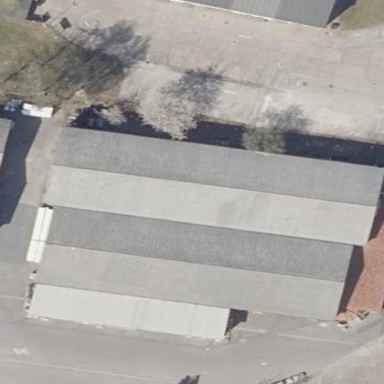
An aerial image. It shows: Commercial building.